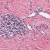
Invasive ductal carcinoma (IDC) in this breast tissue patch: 0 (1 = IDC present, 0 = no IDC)